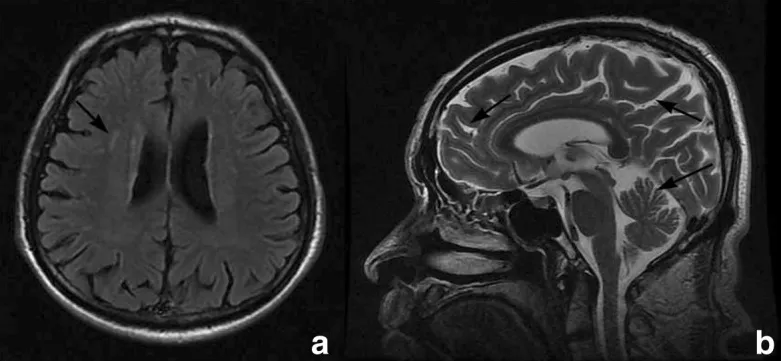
MRI showed a demyelination in right corona radiata (arrow in 2a), with mild cortical and cerebellar atrophy (arrows in 2b).
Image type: radiology (mri)